Question: What the problem is? Bundler installed on the remote machine. Here is the error:

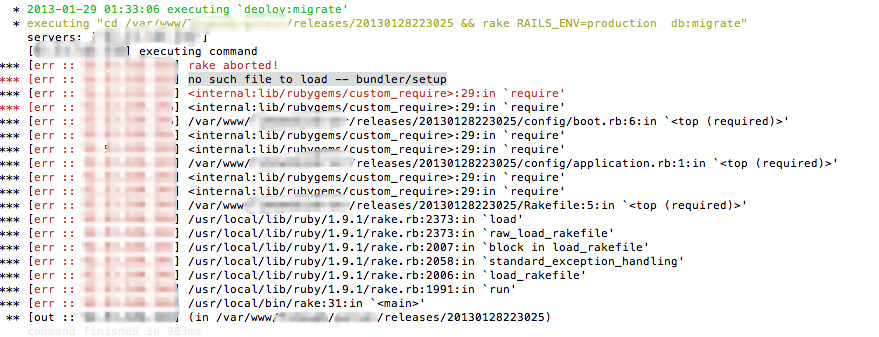
Answer: Make sure Bundler is installed at the system level and not the user level. You can also install Bundler using the Capistrano shell, assuming Capistrano deploys as a user with a password and sudo access on your box.
Example:
'''
$ cap shell # from within your project
cap> sudo apt-get install rubygems # or however you prefer to
# install rubygems on your box
...
... # output
...
cap> sudo gem install bundler
'''